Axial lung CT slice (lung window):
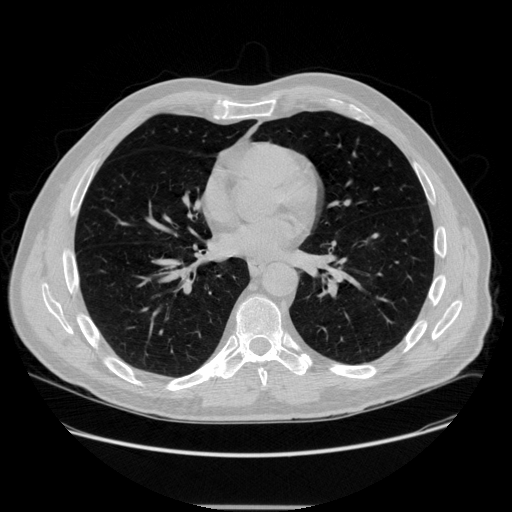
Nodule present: no